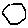
Label: hexagon